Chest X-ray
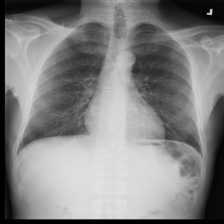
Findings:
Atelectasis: negative
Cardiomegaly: negative
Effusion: negative
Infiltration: positive
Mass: negative
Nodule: negative
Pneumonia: negative
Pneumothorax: negative
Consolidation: negative
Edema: negative
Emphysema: negative
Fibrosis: negative
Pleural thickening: negative
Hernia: negative